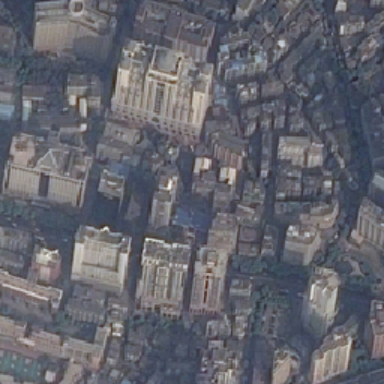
Business is scattered in the apartments of the house .